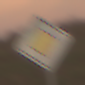
Verkehrszeichen: Vorfahrtsstrasse
Umgebung: Outdoor, Nature
Tageszeit: SunriseSunset
Wetter: PartlyCloudy
Licht: Natural
Jahreszeit: NotSpecified
Kontrast: LowContrast